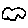
Label: cloud